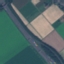
Land use / land cover class: Highway